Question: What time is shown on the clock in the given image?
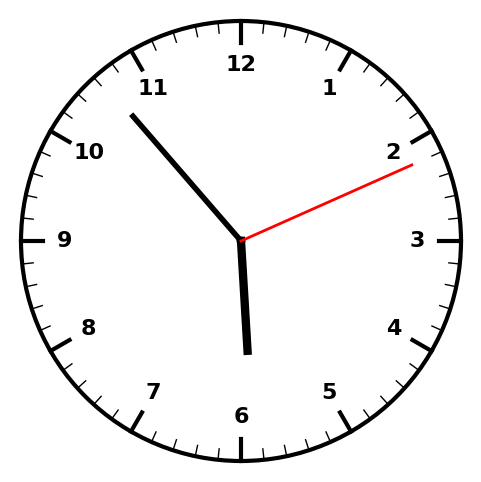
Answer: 05:53:11